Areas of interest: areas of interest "Shopping Mall"
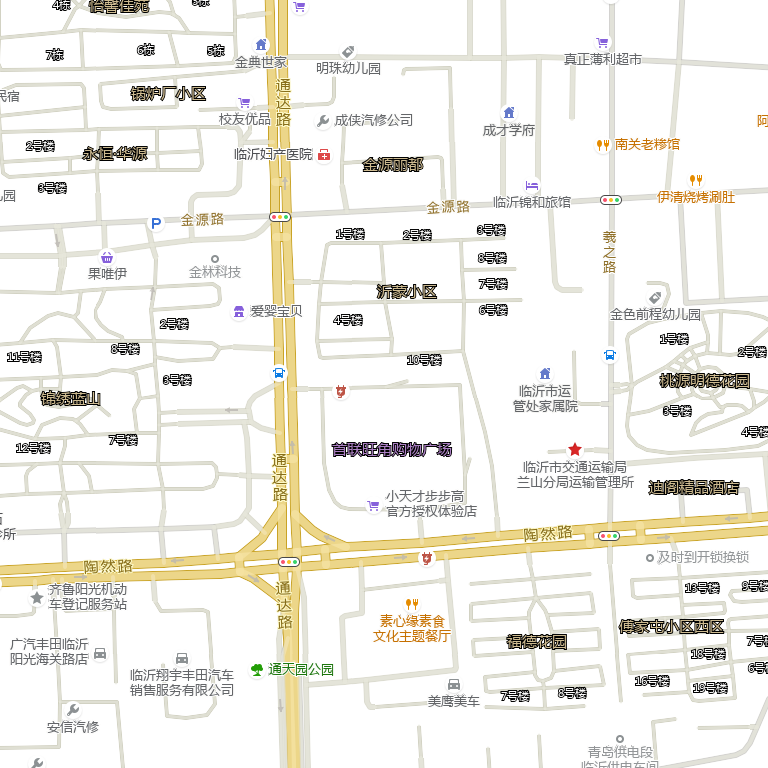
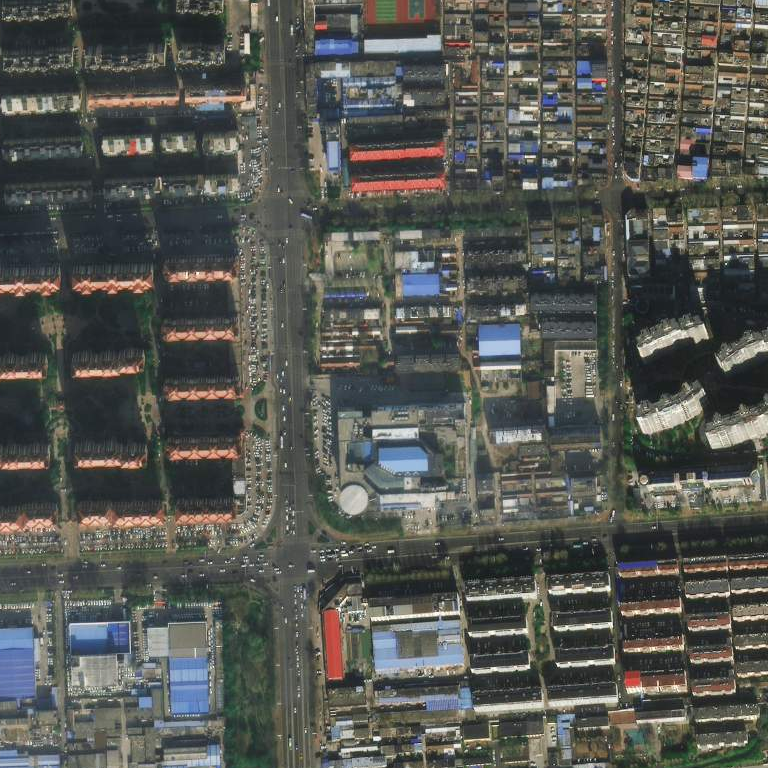